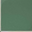
Piece: xx